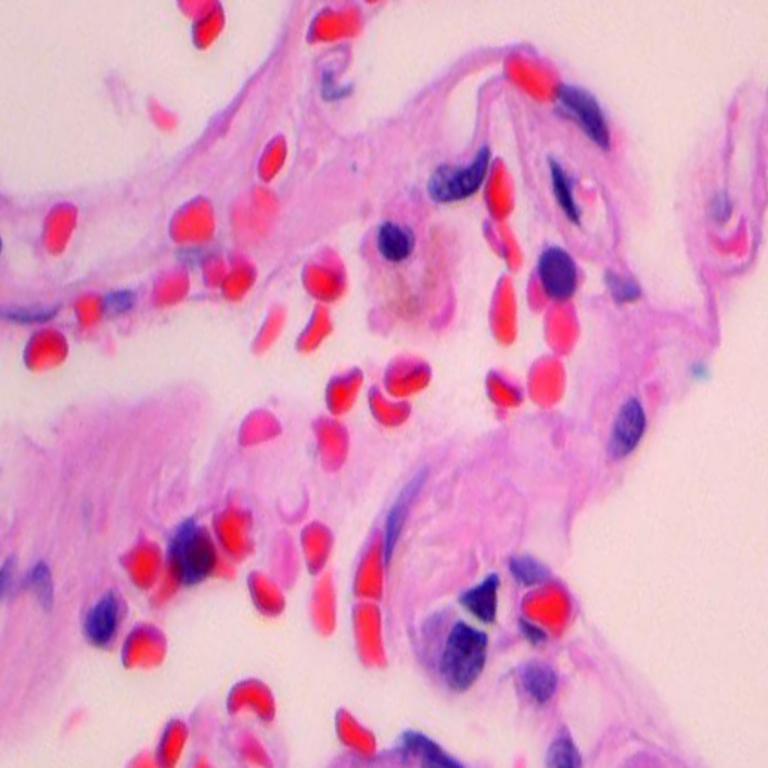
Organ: lung
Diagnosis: benign